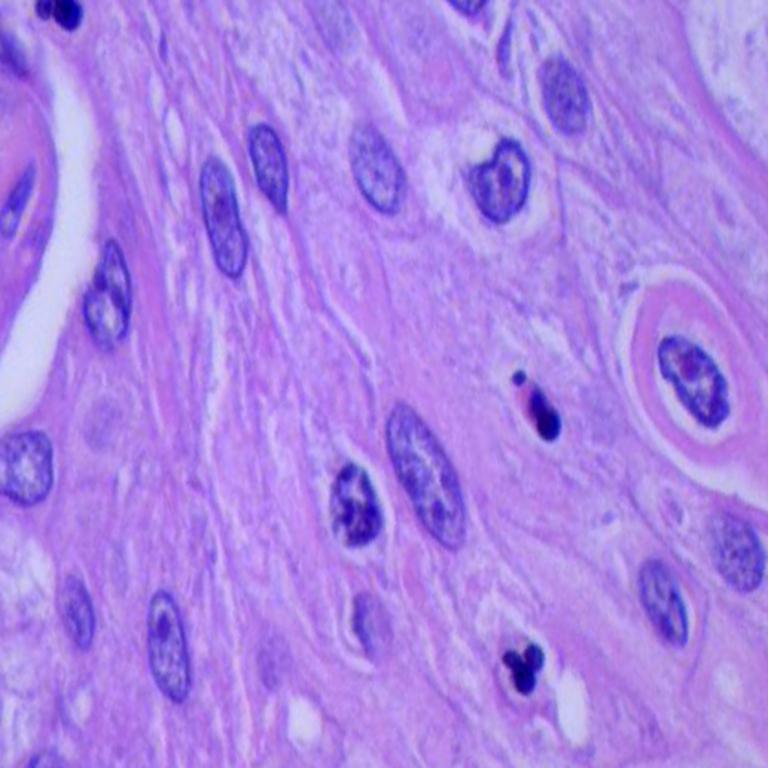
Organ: lung
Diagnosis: squamous carcinomas